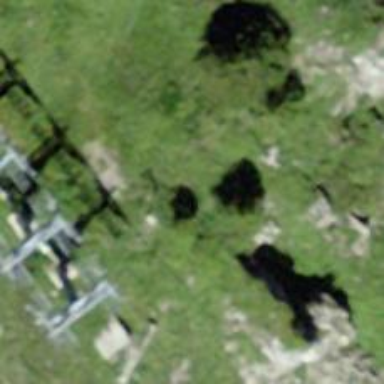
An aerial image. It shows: Pylon for aerialway.